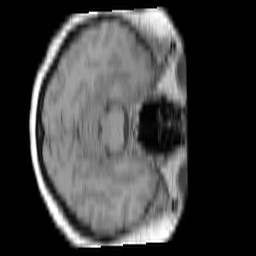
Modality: T1w
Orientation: axial
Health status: ill
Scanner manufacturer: siemens
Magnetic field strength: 3 T
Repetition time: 0.44 s
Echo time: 0.00266 s